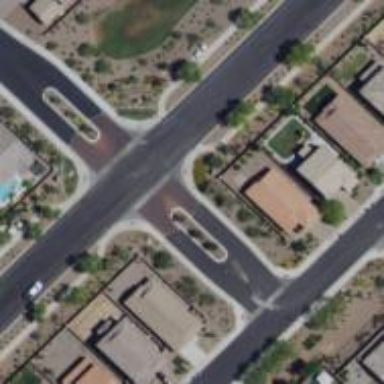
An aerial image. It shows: Residential road with asphalt surface.